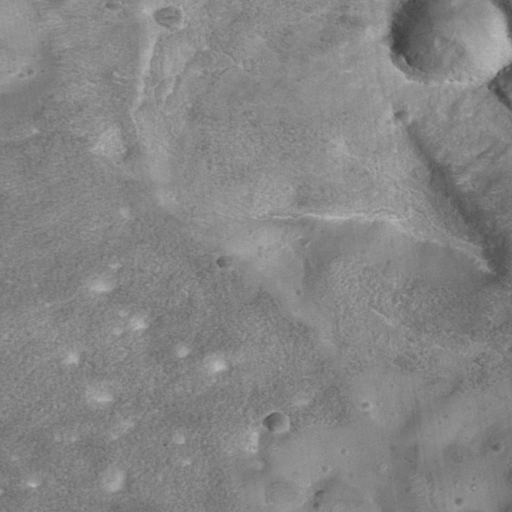
Classes present: Background, Cone